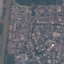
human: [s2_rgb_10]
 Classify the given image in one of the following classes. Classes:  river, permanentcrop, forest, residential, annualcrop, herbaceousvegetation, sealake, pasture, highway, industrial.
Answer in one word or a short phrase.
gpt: Residential